Question: I'm working with a 3rd party application that takes input in via XML, and then returns the input back out in XML, I'm looking for a way to format the information to display it nicely in a richtextbox.
'''
<Solution>
<ID>1</ID>
<Property>
<Name>DriverSheave</Name>
<Value>1VP34</Value>
</Property>
<Property>
<Name>DriverBushing</Name>
<Value>
</Value>
</Property>
<Property>
<Name>DrivenSheave</Name>
<Value>AK49</Value>
'''
this is some sample xml that i would receive as an output from the 3rd party app, What I'm currently doing is this.
'''
richTextBox1.Text = Configurator.Results.InnerText.ToString();
'''
which gives me results like this.
> 1DriverSheave3MVP55B69DriverBushingDrivenSheave3MVB200RDrivenBushingR1BeltB225BeltQty3
essentially id like to know the best way to move these around, and make the output formatted nicely. so im not asking that you format this for me, but rather let me know the proper way to go about formatting this.
id like it to look similar to
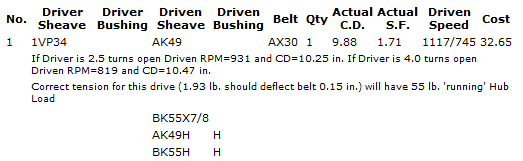
Answer: Refer to the below code:
'''
using System.XML.Linq;
class XMLParseProgram
{
public DataTable ReadXML(string strXML)
{
XDocument xdoc = XDocument.Load(strXML);
var property= from props in xdoc.Element("Solution").Elements("Property").ToList().ToList();
if (property!= null)
{
DataTable dtItem = new DataTable();
dtItem.Columns.Add("Name");
dtItem.Columns.Add("Value");
foreach (var itemDetail in property.ElementAt(0))
{
dtItem.Rows.Add();
if (itemDetail.Descendants("Name").Any())
dtItem.Rows[count]["Name"] = itemDetail.Element("Name").Value.ToString();
if (itemDetail.Descendants("Value").Any())
dtItem.Rows[count]["Value"] = itemDetail.Element("Value").Value.ToString();
}
}
}
}
'''
You can use the DataTable to generate the string in your program the way you want.